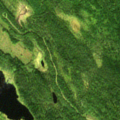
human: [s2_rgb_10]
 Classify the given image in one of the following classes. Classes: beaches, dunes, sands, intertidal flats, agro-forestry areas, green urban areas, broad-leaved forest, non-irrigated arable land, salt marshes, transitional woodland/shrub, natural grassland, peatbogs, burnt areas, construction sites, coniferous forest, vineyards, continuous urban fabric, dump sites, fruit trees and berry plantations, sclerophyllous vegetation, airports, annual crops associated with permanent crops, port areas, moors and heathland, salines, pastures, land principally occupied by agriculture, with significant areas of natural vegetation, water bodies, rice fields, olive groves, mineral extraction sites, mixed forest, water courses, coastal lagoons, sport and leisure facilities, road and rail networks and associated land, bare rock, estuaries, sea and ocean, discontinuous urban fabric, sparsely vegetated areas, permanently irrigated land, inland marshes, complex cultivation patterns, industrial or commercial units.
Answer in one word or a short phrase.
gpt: coniferous forest, mixed forest, transitional woodland/shrub, water bodies